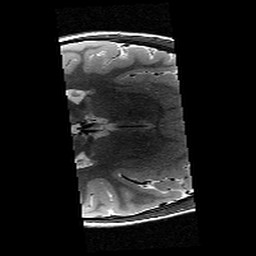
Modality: T2w
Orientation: axial
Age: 12
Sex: female
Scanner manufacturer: siemens
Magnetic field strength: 3 T
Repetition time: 9.23 s
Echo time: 0.067 s